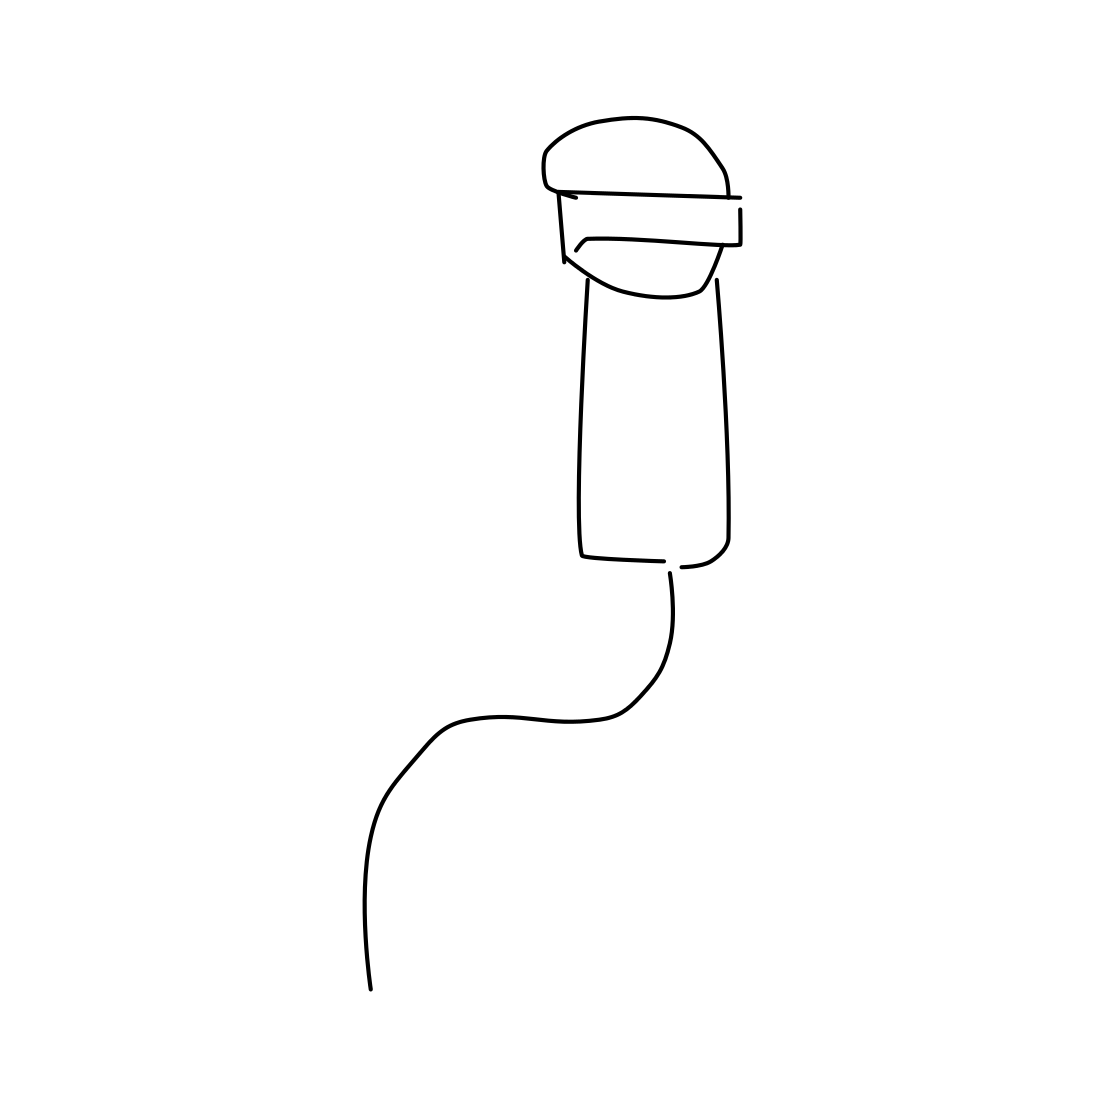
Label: microphone